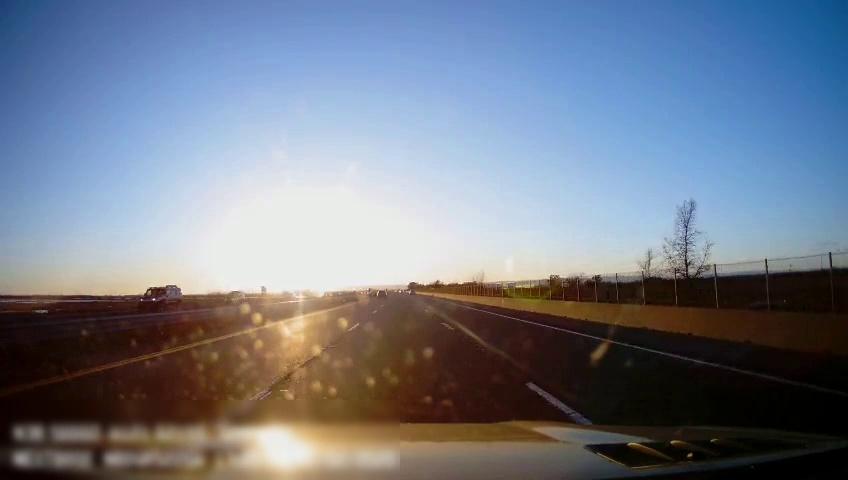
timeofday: Day
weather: Sunny
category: Drivable Space
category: Vehicles | Car
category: Vehicles | SUV
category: Vehicles | Car
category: Lanes | Alternate Lane
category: Lanes | Current Lane
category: Lanes | Current Lane
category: Lanes | Alternate Lane